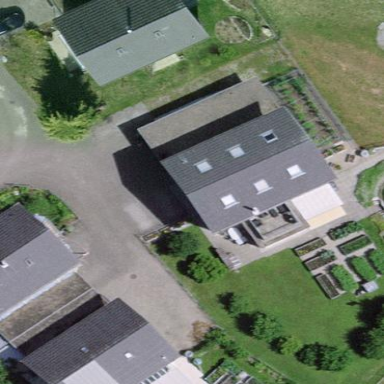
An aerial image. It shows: Detached building with gabled roof.